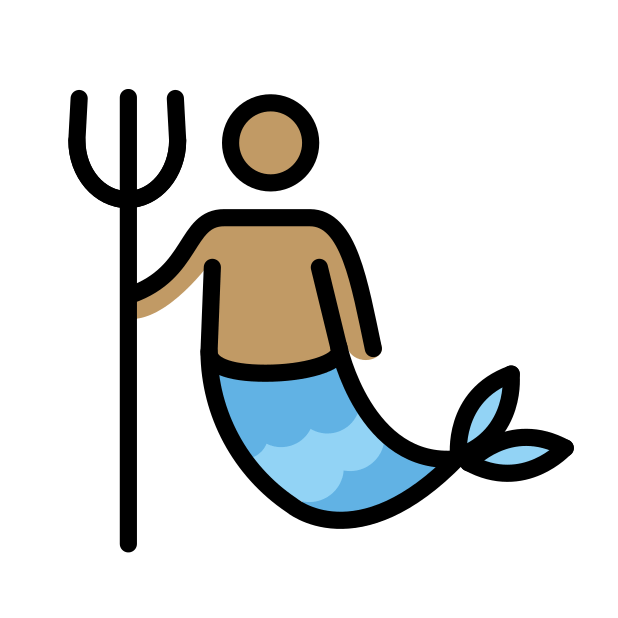
merman: medium skin tone